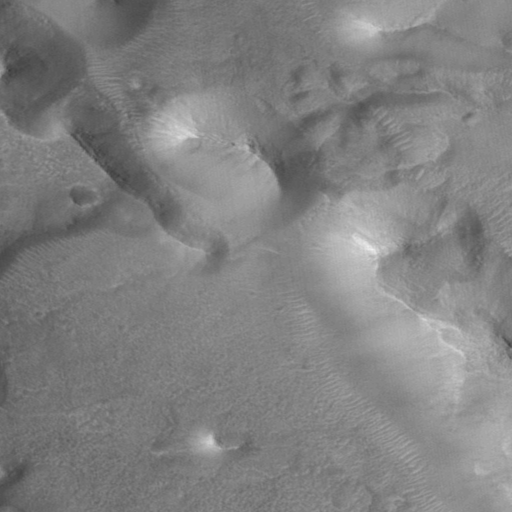
Classes present: Background